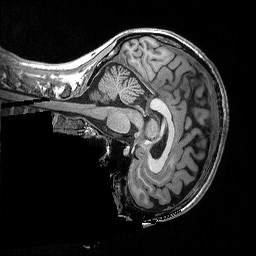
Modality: T1w
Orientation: sagittal
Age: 24
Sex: female
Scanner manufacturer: siemens
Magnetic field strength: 3 T
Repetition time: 2.3 s
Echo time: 0.00298 s